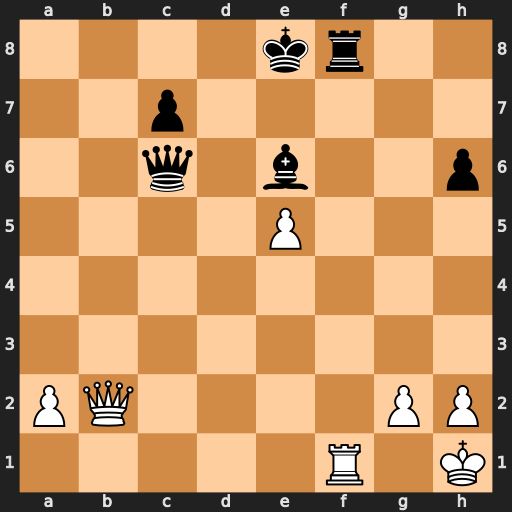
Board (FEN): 4kr2/2p5/2q1b2p/4P3/8/8/PQ4PP/5R1K
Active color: w
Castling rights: -
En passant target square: -
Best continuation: Qb8+ Kd7 Qxf8